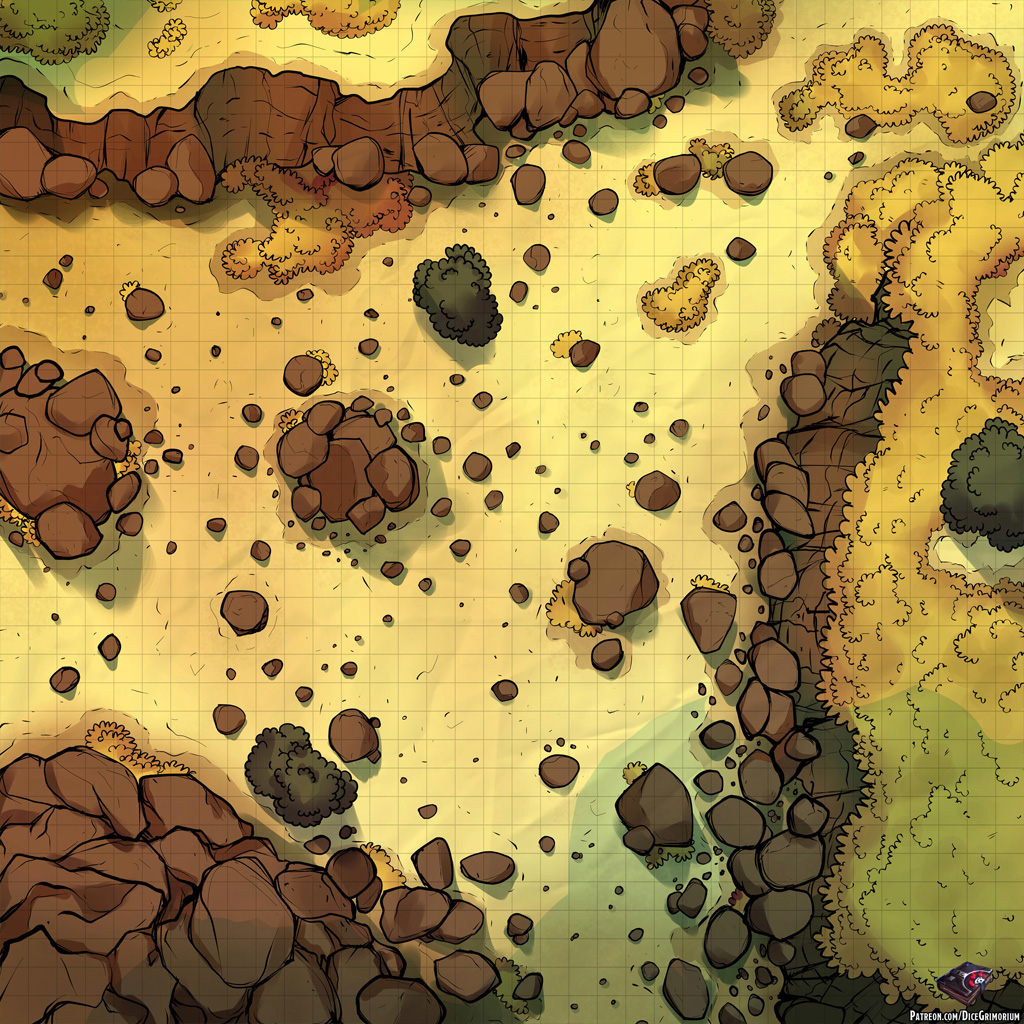
A D&D Grid Map cliffs rocks dessert (Rocky Road Map)